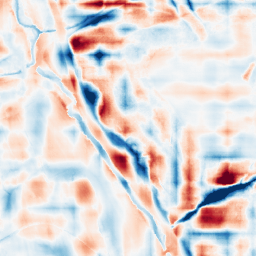
Category: wavelet
Decomposition family: wavelet_reverse_biorthogonal
Decomposition parameters: wavelet: rbio4.4
level: 5
Upsampling method: regularized
Upsampling parameters: scale: 2
lambda_reg: 0.01
Upsampling scale: 2